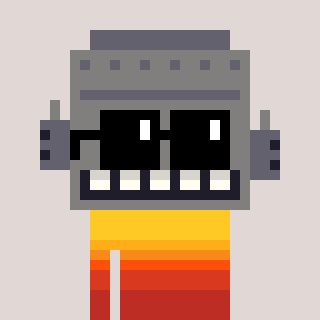
a pixel art character with square black sunglasses, a robot-shaped head and a computerblue-colored body on a warm background